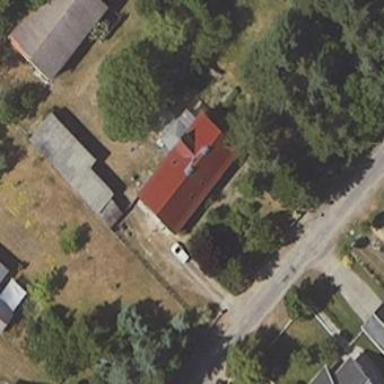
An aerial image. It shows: Simple house.